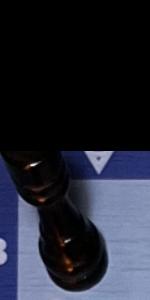
Label: Rook_Black